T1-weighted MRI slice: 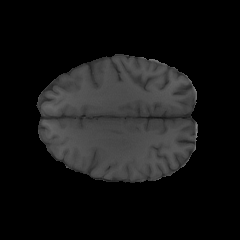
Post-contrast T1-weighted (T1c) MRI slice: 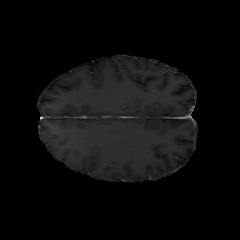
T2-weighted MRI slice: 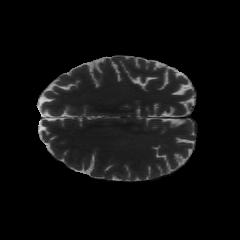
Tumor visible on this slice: no